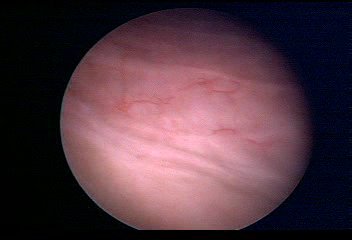
Modality: WLC
Class: Normal mucosa
Bladder cancer association: No